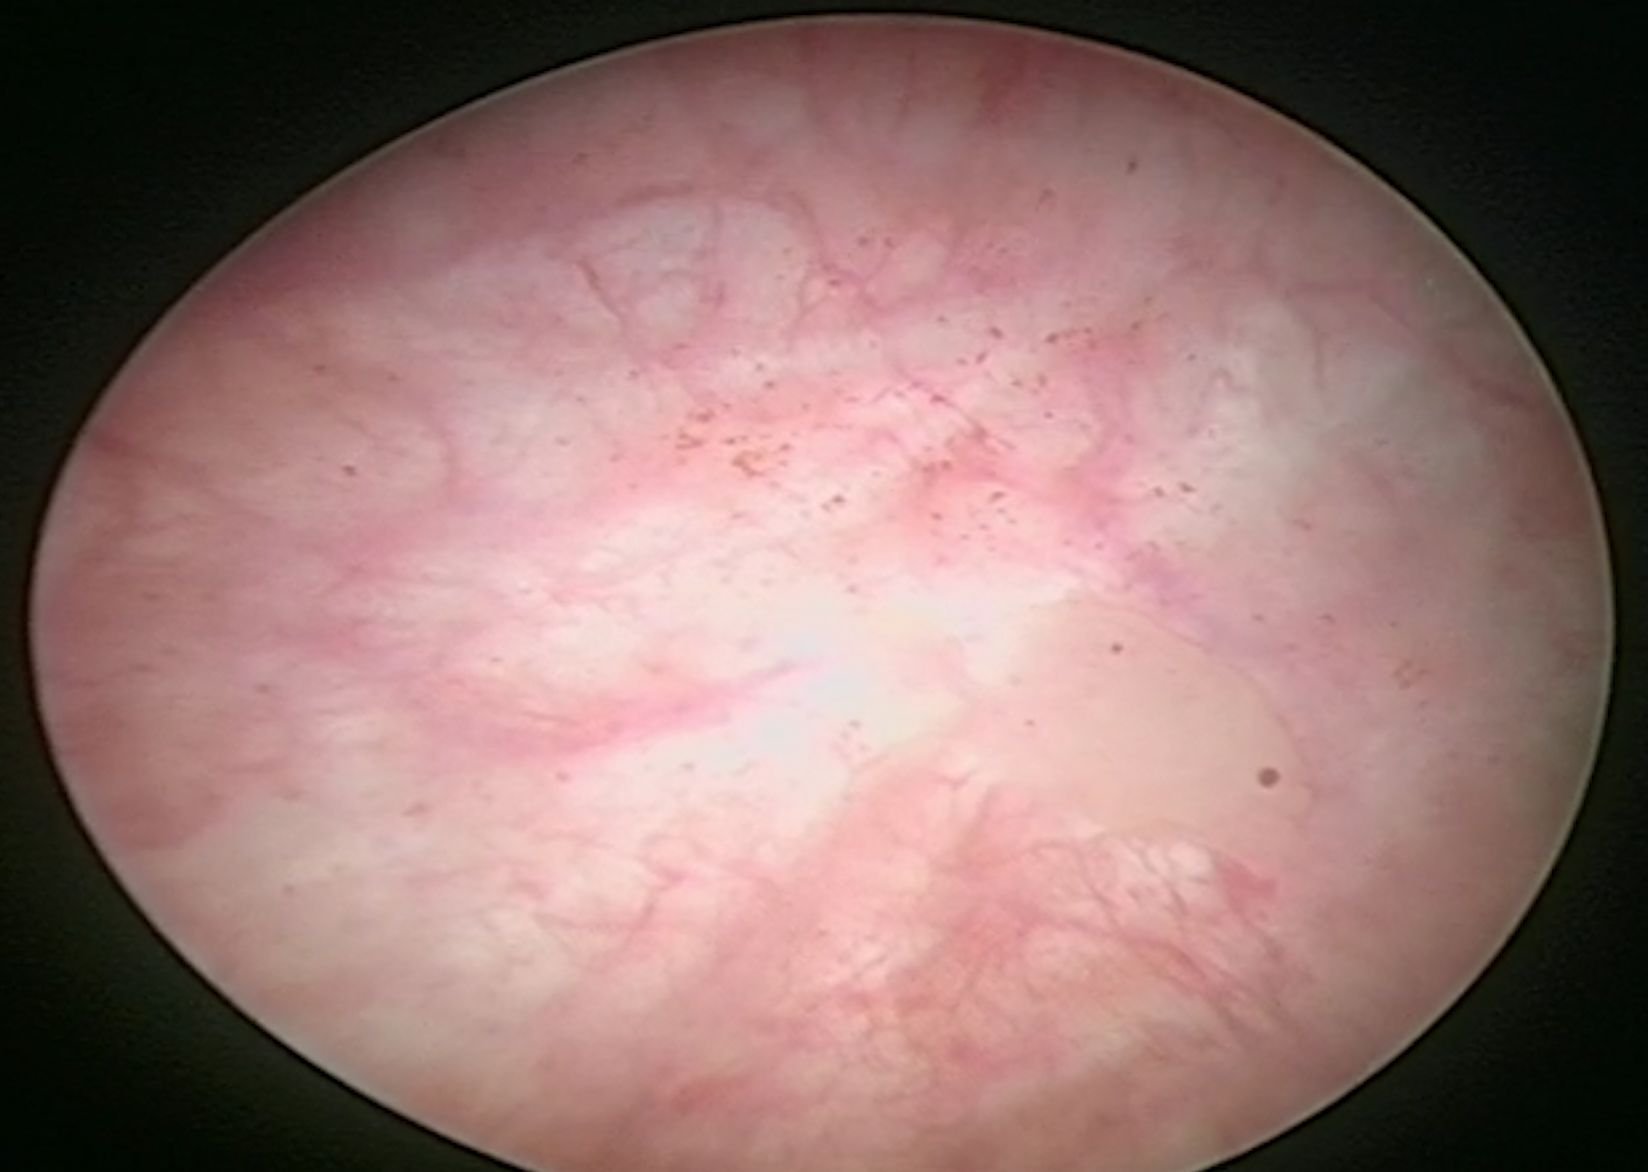
Modality: WLC
Class: Malignant
Subclass: LowGradePapillary
Lesion: L1
Stage: Ta
Morphology: Papillary
Bladder cancer association: Yes